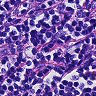
Metastatic tissue present: no